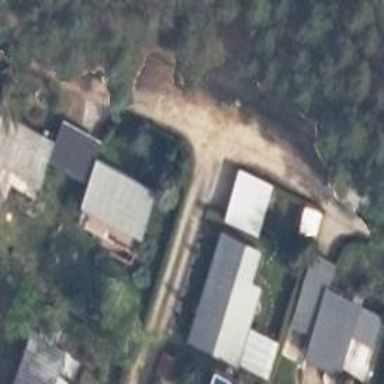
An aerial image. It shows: Residential road with dirt surface.